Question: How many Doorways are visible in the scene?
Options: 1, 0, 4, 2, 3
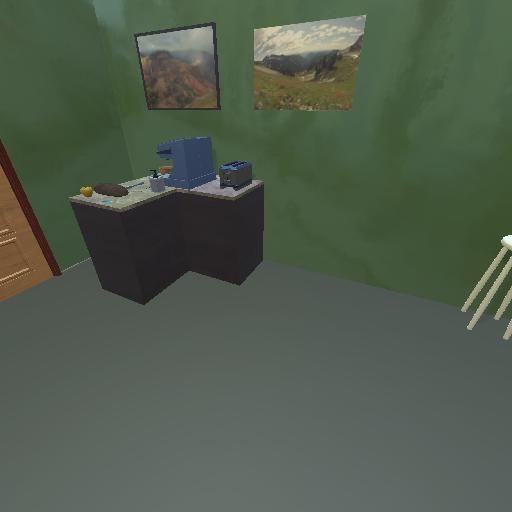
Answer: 1